Question: Trying to do some simple PHP coding to start on my project. I am trying to get database info by the url entered, but when i type the valid test url, it returns nothing. It outputs as:
ID: DISCUSSION NAME:
And right next to those, they should have the value from the database. But they don't. So can anyone help me?
'''
$getdata = mysql_query("SELECT * FROM discussions WHERE urlname ='" . $_SERVER["REQUEST_URI"] . "'") or die(mysql_error());
while ($info = mysql_fetch_array( $getdata ));
{
Print "<tr>";
Print "<th>ID: </th> <td>".$info['id'] . "</td> ";
Print "<th>DISCUSSION NAME:</th> <td>".$info['discussion'] . "</td> ";
}
'''
MY DATABASE INFO:
<URL>

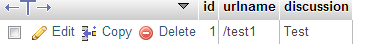
Answer: your code has a bad semi colon
'''
$getdata = mysql_query("SELECT * FROM discussions WHERE urlname ='" . $_SERVER["REQUEST_URI"] . "'") or die(mysql_error());
while ($info = mysql_fetch_array( $getdata ));
{
Print "<tr>";
Print "<th>ID: </th> <td>".$info['id'] . "</td> ";
Print "<th>DISCUSSION NAME:</th> <td>".$info['discussion'] . "</td> ";
}
'''
this line
'''
while ($info = mysql_fetch_array( $getdata ));
'''
should be
'''
while ($info = mysql_fetch_array( $getdata ))
'''